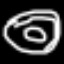
Label: donut